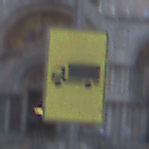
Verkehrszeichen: KFZZulaessigeGesamtmasse3Komma5TOhnePfeilsymbol
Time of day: SunriseSunset
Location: Outdoor (Urban)
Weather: PartlyCloudy
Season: NotSpecified
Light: Natural